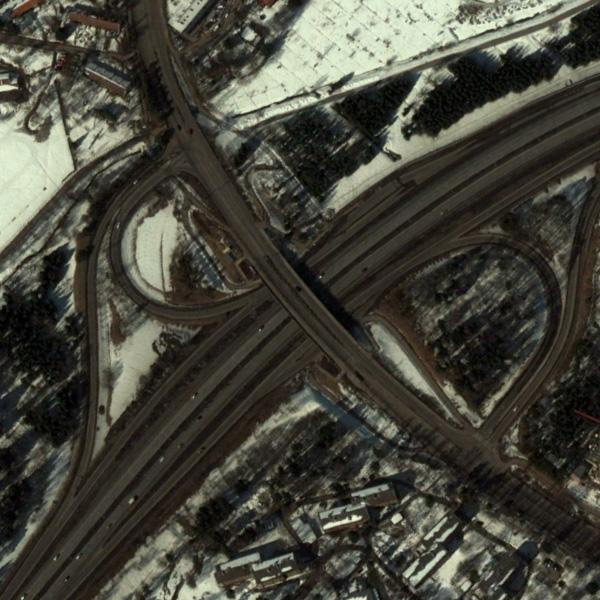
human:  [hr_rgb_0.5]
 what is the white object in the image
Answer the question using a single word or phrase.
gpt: snow